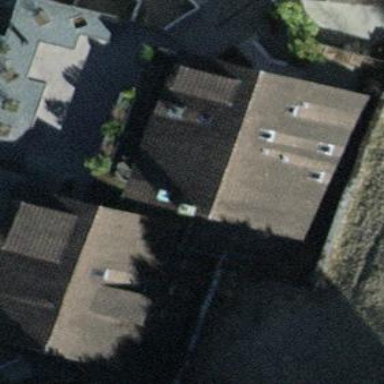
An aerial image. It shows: Building with flat roof.